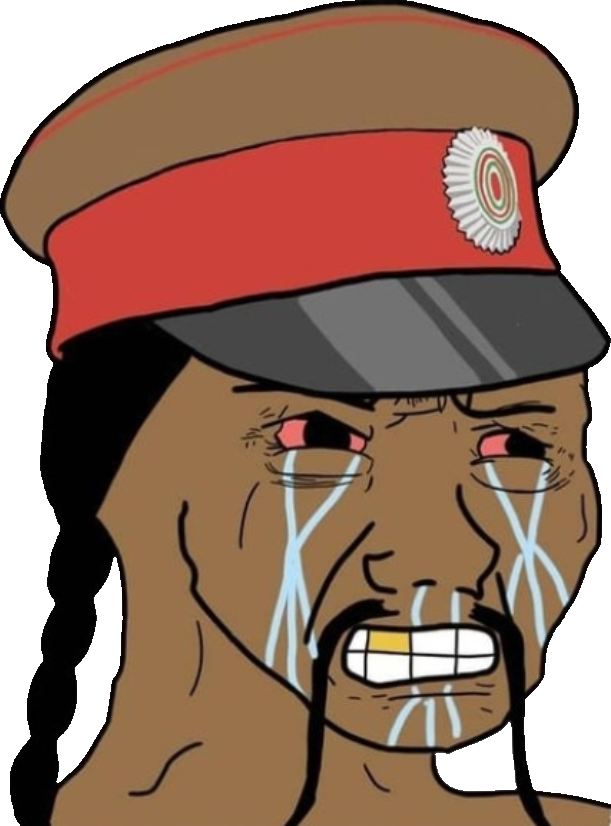
Label: 5_Crying_Wojak